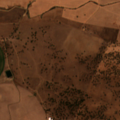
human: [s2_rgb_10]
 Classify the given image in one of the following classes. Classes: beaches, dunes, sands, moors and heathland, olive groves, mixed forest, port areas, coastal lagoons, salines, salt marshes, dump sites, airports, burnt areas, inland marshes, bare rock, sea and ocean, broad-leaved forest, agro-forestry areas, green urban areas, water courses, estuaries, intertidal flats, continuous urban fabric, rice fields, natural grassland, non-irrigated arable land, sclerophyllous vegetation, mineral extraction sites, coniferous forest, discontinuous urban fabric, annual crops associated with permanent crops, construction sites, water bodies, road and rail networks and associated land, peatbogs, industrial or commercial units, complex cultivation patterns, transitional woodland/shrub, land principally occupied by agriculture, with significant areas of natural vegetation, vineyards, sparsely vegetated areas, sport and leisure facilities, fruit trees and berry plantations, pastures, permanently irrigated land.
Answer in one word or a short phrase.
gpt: permanently irrigated land, pastures, agro-forestry areas